Question: My WebView code:
'''
WebViewClient yourWebClient = new WebViewClient()
{
@Override
public boolean shouldOverrideUrlLoading(WebView view, String url)
{
return false;
}
@Override
public void onPageFinished(WebView view, String url) {
super.onPageFinished(view, url);
}
@Override
public void onPageStarted(WebView view, String url, Bitmap favicon) {
super.onPageStarted(view, url, favicon);
}
};
webV = (WebView)findViewById(R.id.webView);
webV.getSettings().setJavaScriptEnabled(true);
webV.setWebViewClient(yourWebClient);
webV.getSettings().setBuiltInZoomControls(false);
webV.setSaveEnabled(true);
webV.loadUrl("http://"+value);
'''
But Facebook looks weird on it and nothing like Facebook in web mode like in chrome, it looks like this:

And I wish it would look like regular web Facebook.
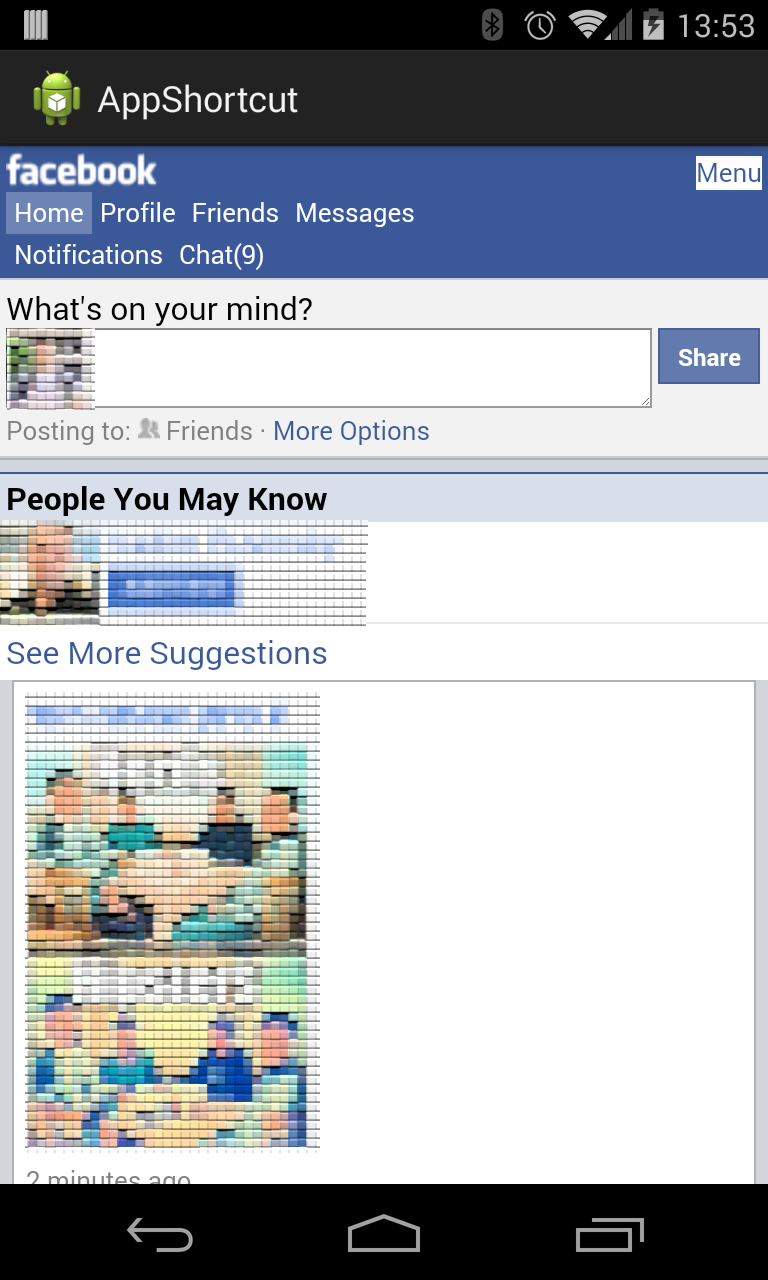
Answer: It's serving up the mobile optimised version of the site. It might be possible to get round this by changing the 'WebView''s user agent like this;
'''
String desktopUserAgent = "Mozilla/5.0 (X11; U; Linux i686; en-US; rv:1.9.0.4) Gecko/20100101 Firefox/4.0";
webV.getSettings().setUserAgent(desktopUserAgent);
'''
Make sure you do this before trying to load the page.